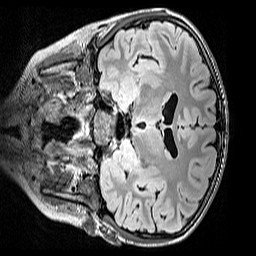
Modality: FLAIR
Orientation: coronal
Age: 11
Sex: male
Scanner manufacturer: siemens
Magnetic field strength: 3 T
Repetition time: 5 s
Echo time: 0.388 s